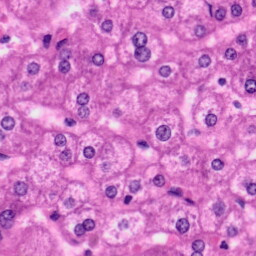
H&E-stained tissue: Liver